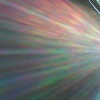
Label: sunburn